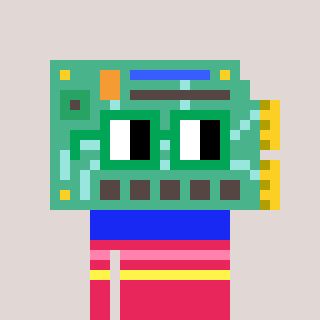
a pixel art character with square green glasses, a chipboard-shaped head and a redpinkish-colored body on a warm background